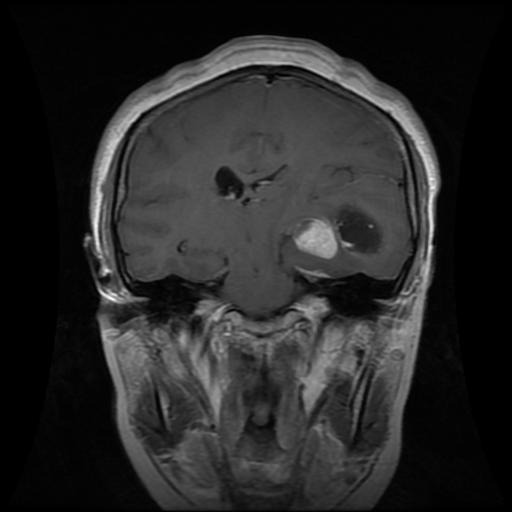
Label: meningioma